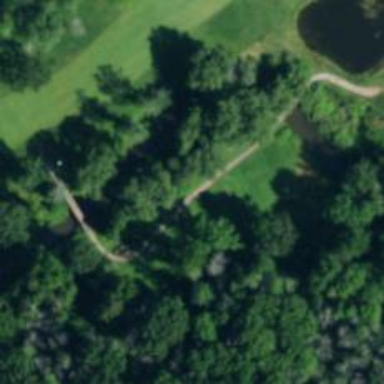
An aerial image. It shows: Service road designated as golf cart path.